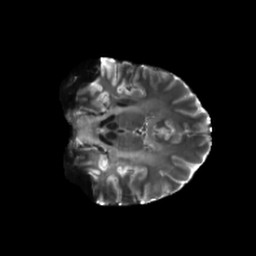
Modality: T2w
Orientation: coronal
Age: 26
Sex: female
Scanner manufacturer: siemens
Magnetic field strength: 6.98 T
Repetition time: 7.776 s
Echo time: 0.076 s